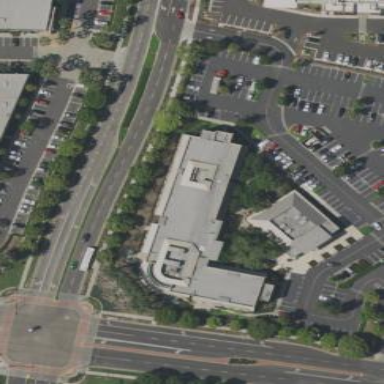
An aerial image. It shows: Commercial building.